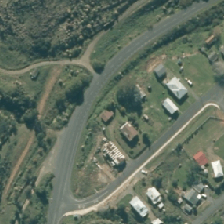
Land cover: urban_build_up